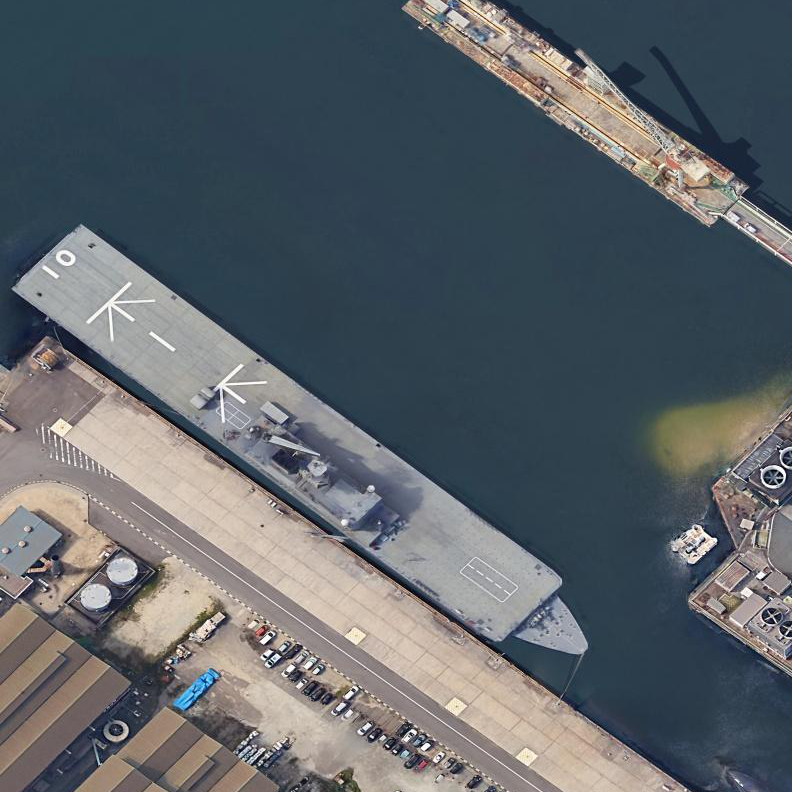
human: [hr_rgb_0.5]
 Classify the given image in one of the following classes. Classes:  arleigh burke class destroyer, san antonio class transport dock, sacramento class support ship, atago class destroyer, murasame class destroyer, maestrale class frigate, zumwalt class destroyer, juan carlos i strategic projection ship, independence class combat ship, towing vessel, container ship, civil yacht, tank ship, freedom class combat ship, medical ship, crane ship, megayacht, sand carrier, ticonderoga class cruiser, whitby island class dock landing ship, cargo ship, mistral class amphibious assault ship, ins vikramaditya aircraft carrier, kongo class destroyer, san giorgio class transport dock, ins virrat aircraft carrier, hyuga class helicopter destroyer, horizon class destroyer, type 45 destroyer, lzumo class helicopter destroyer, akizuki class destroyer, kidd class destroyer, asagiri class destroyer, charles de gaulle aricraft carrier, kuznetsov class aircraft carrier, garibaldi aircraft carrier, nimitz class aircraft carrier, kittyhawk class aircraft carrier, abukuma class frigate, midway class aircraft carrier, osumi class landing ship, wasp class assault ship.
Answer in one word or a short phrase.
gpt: Osumi class landing ship